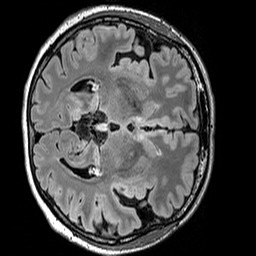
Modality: FLAIR
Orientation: axial
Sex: female
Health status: ill
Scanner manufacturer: siemens
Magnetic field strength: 3 T
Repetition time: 5 s
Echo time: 0.388 s